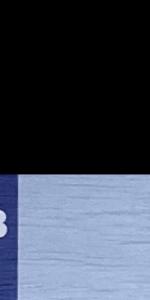
Label: Empty